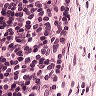
Metastatic tissue present: no